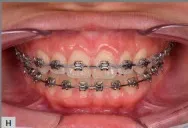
G-L) Completion of maxillary molar distalization.
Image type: medical_photograph (oral_photograph)